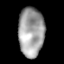
Tissue: lung
Cell type: Others
Senescence score: 0.1489
Nuclear area (px): 1237
Mean DAPI intensity: 160.29